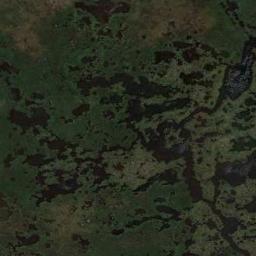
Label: wetland